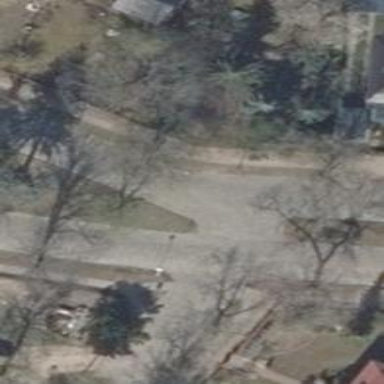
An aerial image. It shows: Residential road.